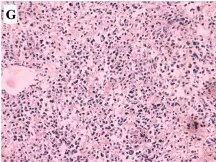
Breast tumor. Chromogranin A (magnification, x200). CK, cytokeratin; CD, cluster of differentiation.
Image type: pathology (h&e)